Question: I am working on a class Library and I'm having troubles with accessibility. My class library contains several internal classes which shouldn't be accessed from other applications. Instead I want to create a Singleton Main Class that contains Instances of all the internal classes, so other applications can access the Main class and then use the internal classes from that instance. The picture below explains the hierarchy.

I've tried making the Main Class public and the Internal Classes internal, however this gives me the error Error "". My Main Class looks like this:
'''
public class Main
{
private static Main Instance;
public static Main GetInstance()
{
if (Instance == null)
Instance = new Main();
return Instance;
}
public Debugging Debugger = new Debugging();
}
'''
And one of my Internal Classes (Debugging) looks like this:
'''
internal class Debugging
{
Content....
}
'''
So I'm hoping that someone can help me to figure out how to make the Internal Classes only accessible through my singleton Main Class.
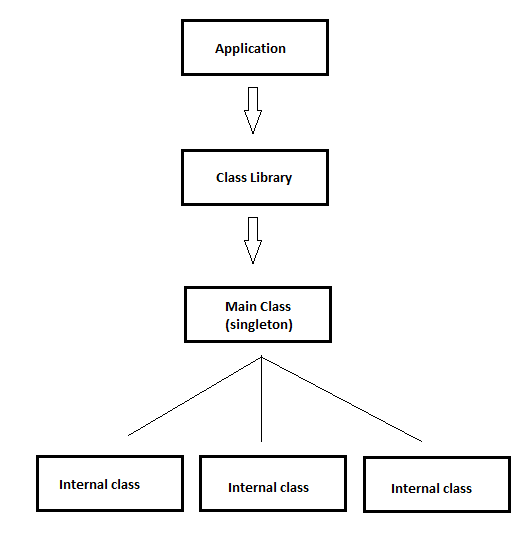
Answer: I'm not positive from your question what your intent is so I'll break it into two options:
### You want 'Debugging' accessible to external assemblies, but only via 'Main'
There are a few ways how to do this, but the simplest right now for you would be to keep 'Debugging' 'public', but define only 'internal' constructors. This will allow its usage but external assemblies won't be able to instantiate them, thus forcing them to access the instance created on 'Main'
'''
public class Debugging
{
internal Debugging() { }
}
'''
### You don't want 'Debugging' accessible to external assemblies, and but still accessible within your class assembly via 'Main'
Simply update the accessibility modifier for 'Main.Debugger' to be 'internal'
'''
internal Debugging Debugger = new Debugging();
'''